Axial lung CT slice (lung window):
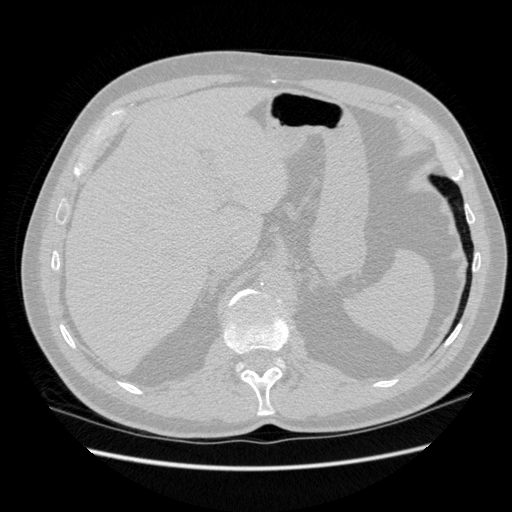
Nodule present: no